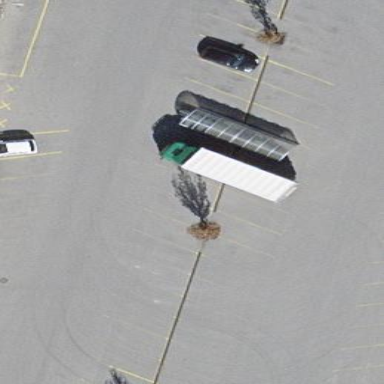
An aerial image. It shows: Asphalt parking aisle road for service vehicles.